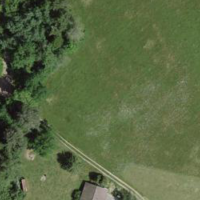
EUNIS habitat code: 52
Species observed at this site:
Fagus sylvatica